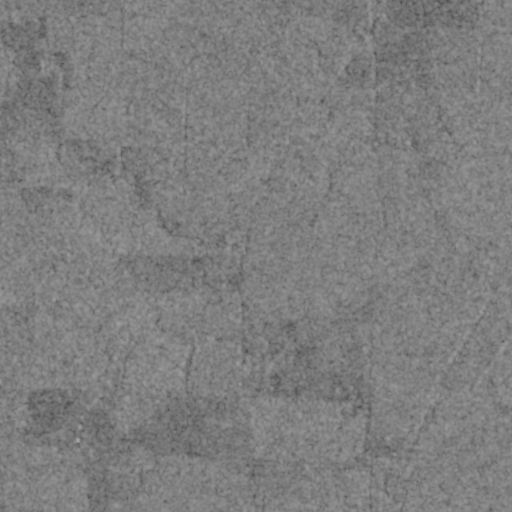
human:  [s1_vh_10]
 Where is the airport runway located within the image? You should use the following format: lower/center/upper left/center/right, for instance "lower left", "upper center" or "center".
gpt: The airport runway is located in the center left of the image.
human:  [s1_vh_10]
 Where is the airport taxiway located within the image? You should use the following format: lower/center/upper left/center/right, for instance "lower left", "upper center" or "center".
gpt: The airport taxiway is located in the center left of the image.
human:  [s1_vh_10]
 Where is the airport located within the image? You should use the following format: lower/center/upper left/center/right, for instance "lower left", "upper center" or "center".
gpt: There is no airport in the image.

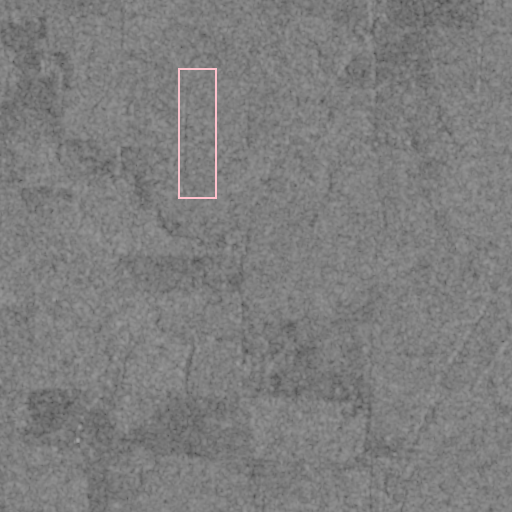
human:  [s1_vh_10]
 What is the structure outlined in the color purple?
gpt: There is no purple outline.
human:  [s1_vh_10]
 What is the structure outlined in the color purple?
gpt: There is no structure outlined in purple.